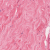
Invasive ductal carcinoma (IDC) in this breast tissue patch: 0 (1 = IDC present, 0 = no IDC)